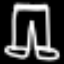
Label: pants